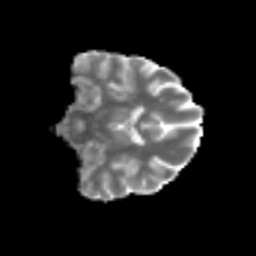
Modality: MD
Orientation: coronal
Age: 72
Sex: female
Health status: ill
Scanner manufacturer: siemens
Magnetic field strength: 3 T
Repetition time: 8.7 s
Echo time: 0.11 s